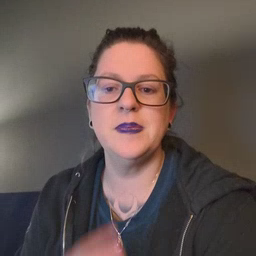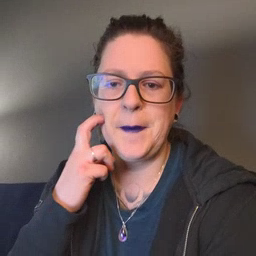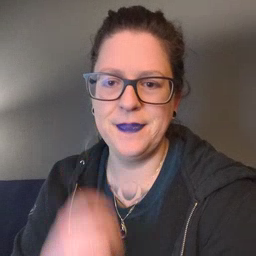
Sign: gum